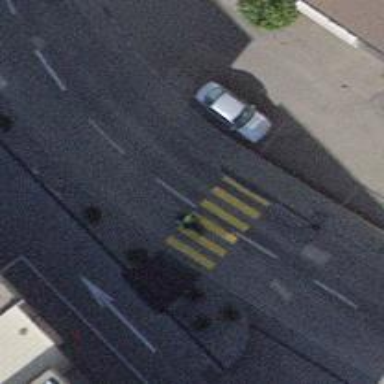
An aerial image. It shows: Marked crossing on the road.